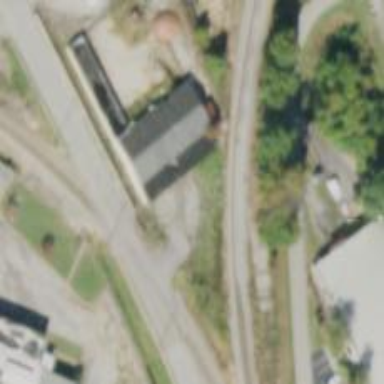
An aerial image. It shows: Level crossing with lights on the railway.